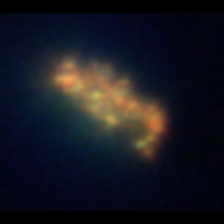
Taxon: Unknown_detritus
Group: Unknown